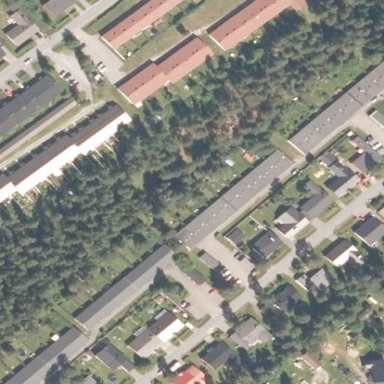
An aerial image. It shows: Terrace building.